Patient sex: M
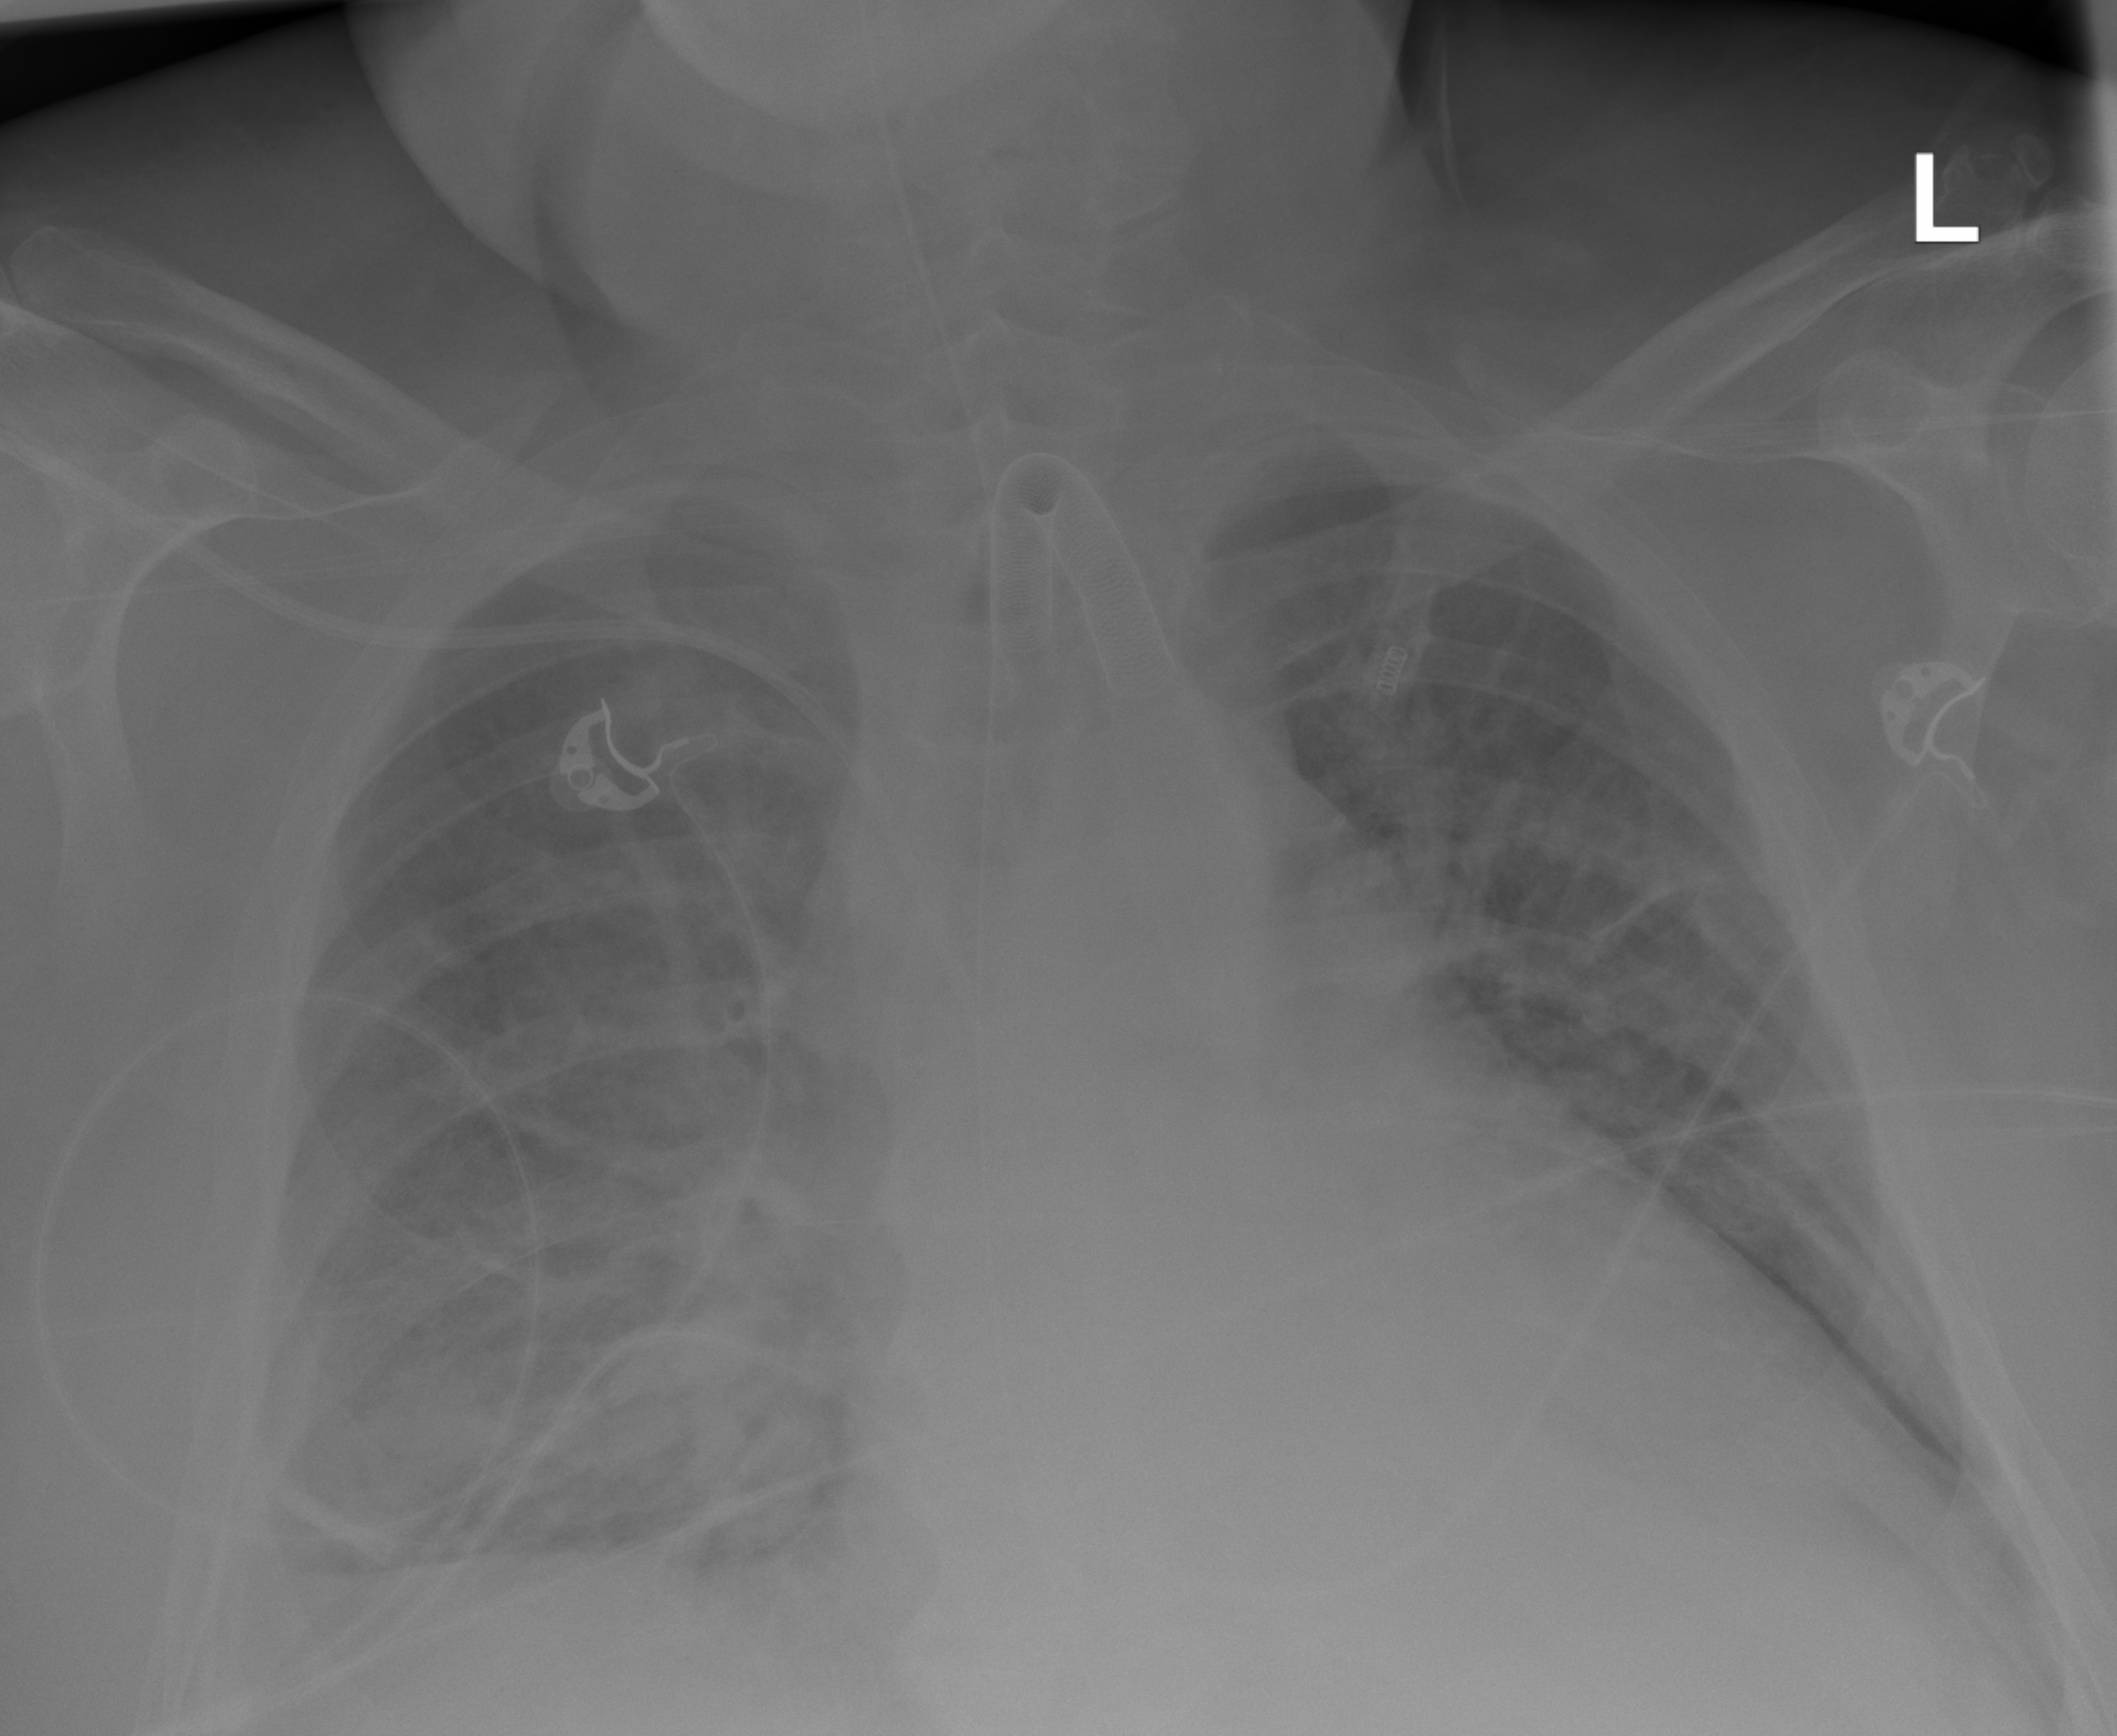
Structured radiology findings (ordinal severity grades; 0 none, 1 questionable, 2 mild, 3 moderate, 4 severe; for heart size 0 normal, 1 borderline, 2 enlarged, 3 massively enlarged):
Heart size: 3
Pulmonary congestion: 3
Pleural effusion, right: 0
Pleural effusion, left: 0
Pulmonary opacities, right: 2
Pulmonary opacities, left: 2
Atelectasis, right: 2
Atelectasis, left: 0